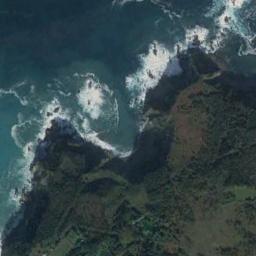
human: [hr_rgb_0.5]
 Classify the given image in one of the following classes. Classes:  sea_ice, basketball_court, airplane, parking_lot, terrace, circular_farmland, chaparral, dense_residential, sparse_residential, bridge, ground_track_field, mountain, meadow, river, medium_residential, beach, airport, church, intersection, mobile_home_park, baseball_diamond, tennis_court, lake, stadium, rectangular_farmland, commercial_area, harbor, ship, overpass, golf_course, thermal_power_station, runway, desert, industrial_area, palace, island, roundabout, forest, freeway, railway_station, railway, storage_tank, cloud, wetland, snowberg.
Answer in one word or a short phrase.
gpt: beach